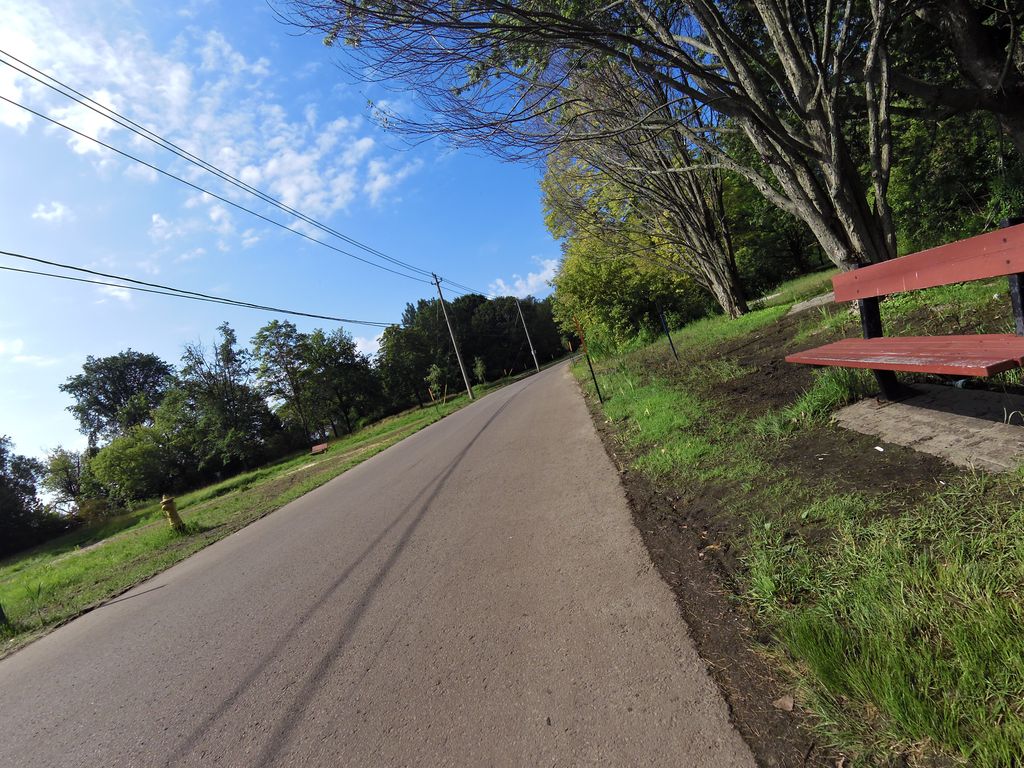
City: toronto